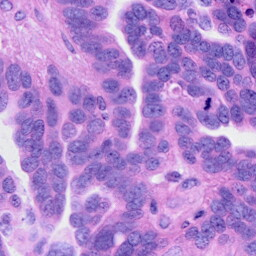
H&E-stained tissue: Ovarian